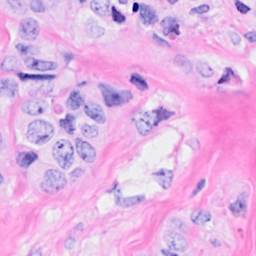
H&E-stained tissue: Breast